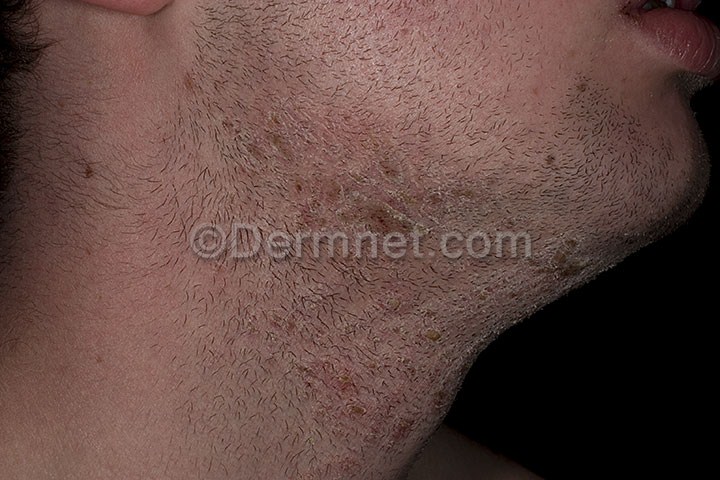
Disease: Cellulitis Impetigo and other Bacterial Infections